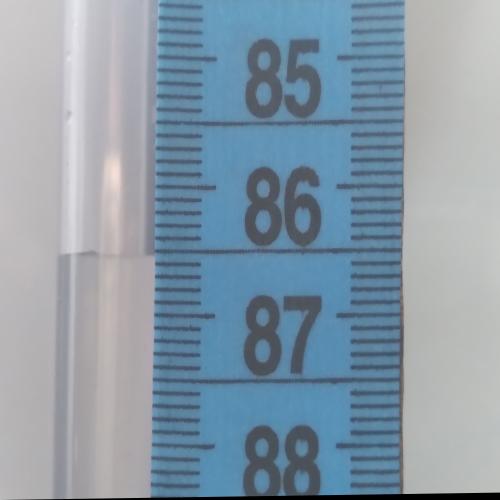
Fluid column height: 86.5 cm